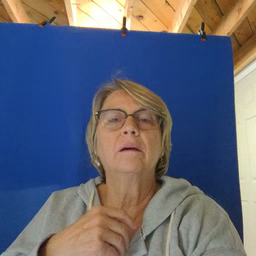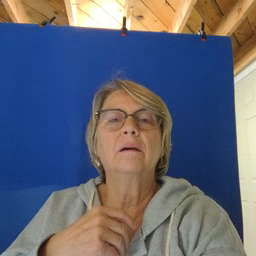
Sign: snack